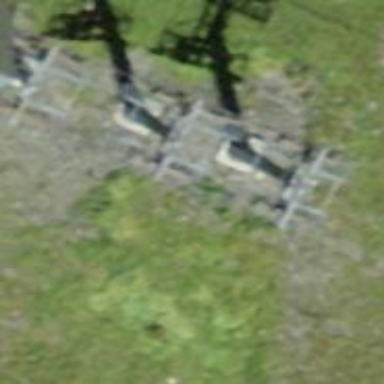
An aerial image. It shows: Pylon used for aerialway.